Field crop: tomato
Growth stage: 1
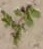
Species: portulaca